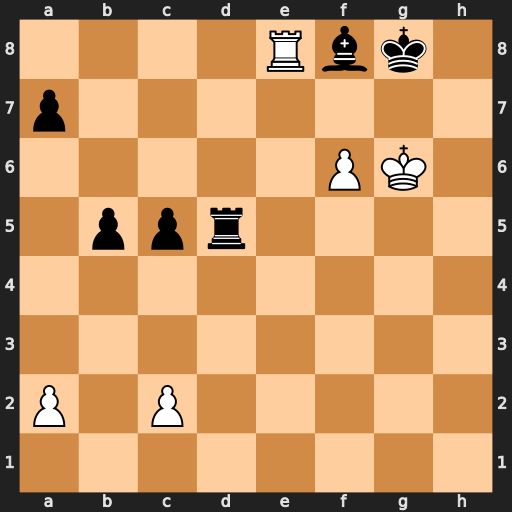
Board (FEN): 4Rbk1/p7/5PK1/1ppr4/8/8/P1P5/8
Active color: w
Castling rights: -
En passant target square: -
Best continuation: f7+ Kh8 Rxf8#